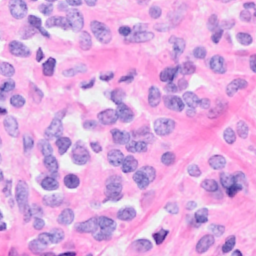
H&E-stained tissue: Breast